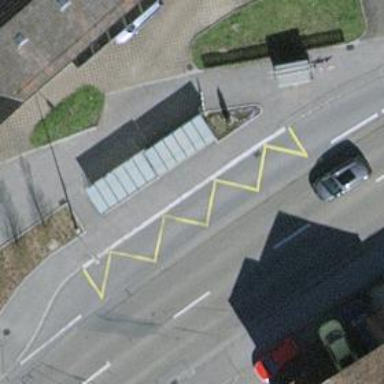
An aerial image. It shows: Bicycle parking area with wall loops for securing bikes.